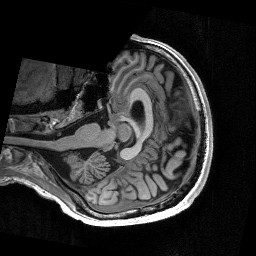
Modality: T1w
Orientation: axial
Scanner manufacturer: siemens
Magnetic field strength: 3 T
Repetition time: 2.53 s
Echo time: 0.00267 s